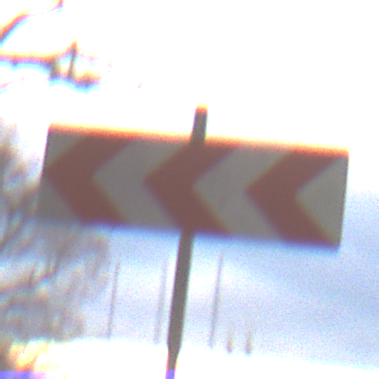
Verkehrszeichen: RichtungstafelnInKurvenGrossRechts
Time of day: MorningAfternoon
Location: Roofed (Urban)
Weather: PartlyCloudy
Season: NotSpecified
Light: Natural